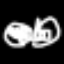
Label: chair